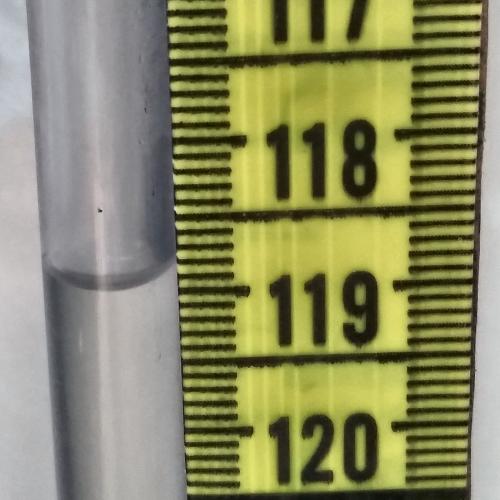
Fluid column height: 118.9 cm